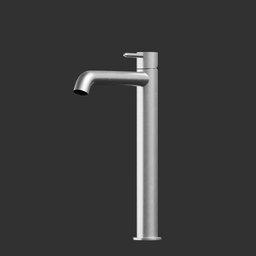
Label: appliances